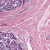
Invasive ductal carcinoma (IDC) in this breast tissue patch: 1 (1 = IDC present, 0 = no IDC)